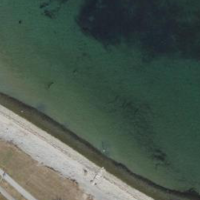
EUNIS habitat code: 14
Species observed at this site:
Primula veris